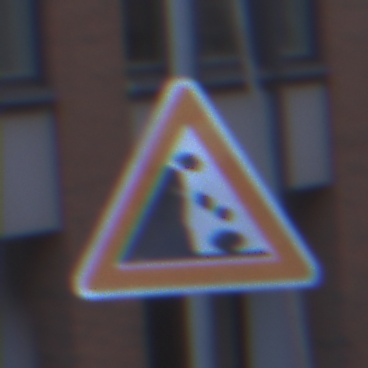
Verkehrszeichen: SteinschlagLinks
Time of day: SunriseSunset
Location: Outdoor (Urban)
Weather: Clear
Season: NotSpecified
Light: Natural